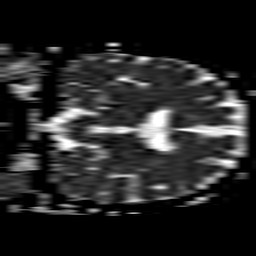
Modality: ADC
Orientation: coronal
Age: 59
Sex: male
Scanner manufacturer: philips
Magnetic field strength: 1.5 T
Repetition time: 3.403 s
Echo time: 0.06922 s